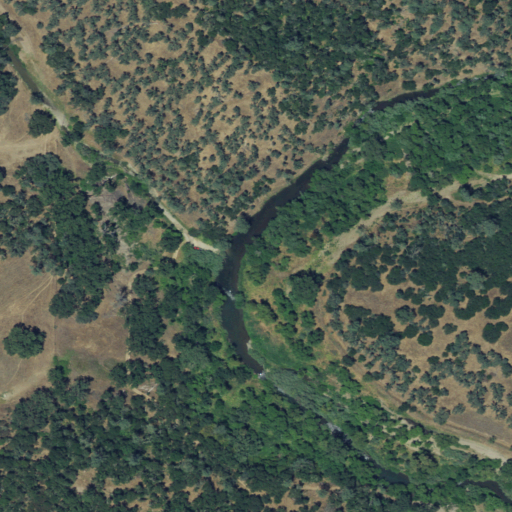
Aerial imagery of valley in California named Chili Gulch containing evergreen forest, shrub, deciduous forest, and grassland